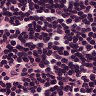
Metastatic tissue present: no